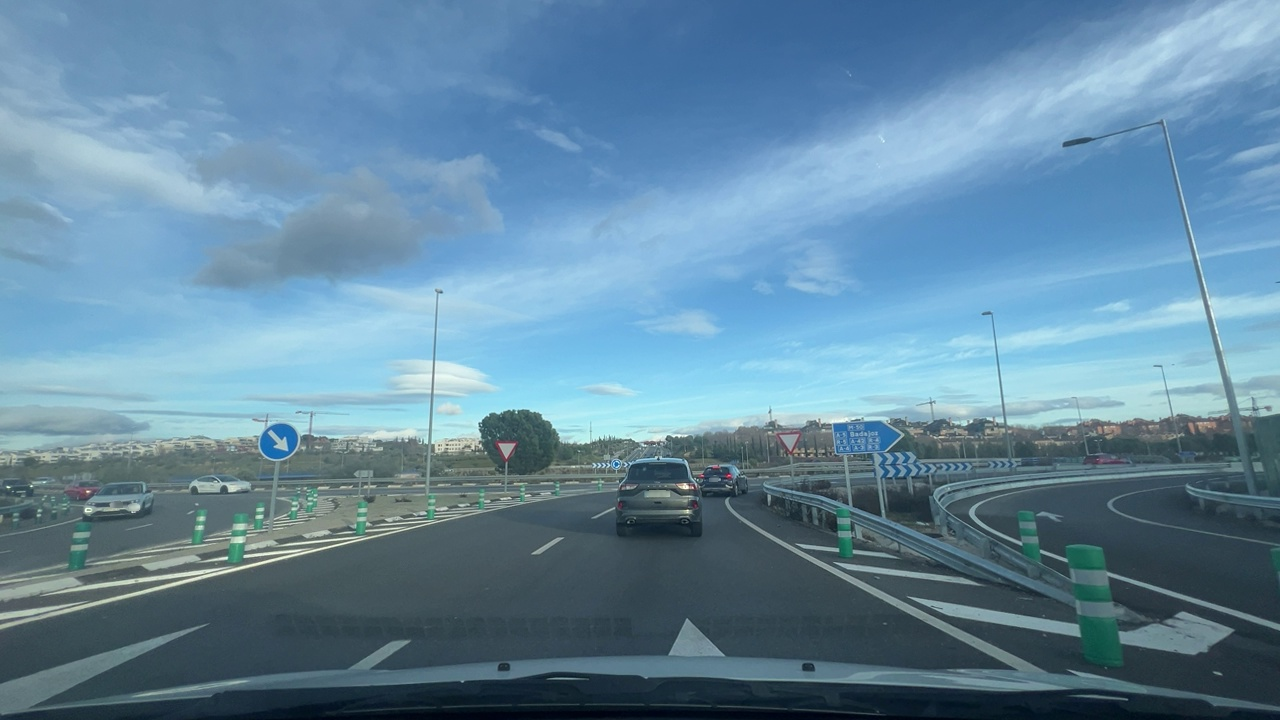
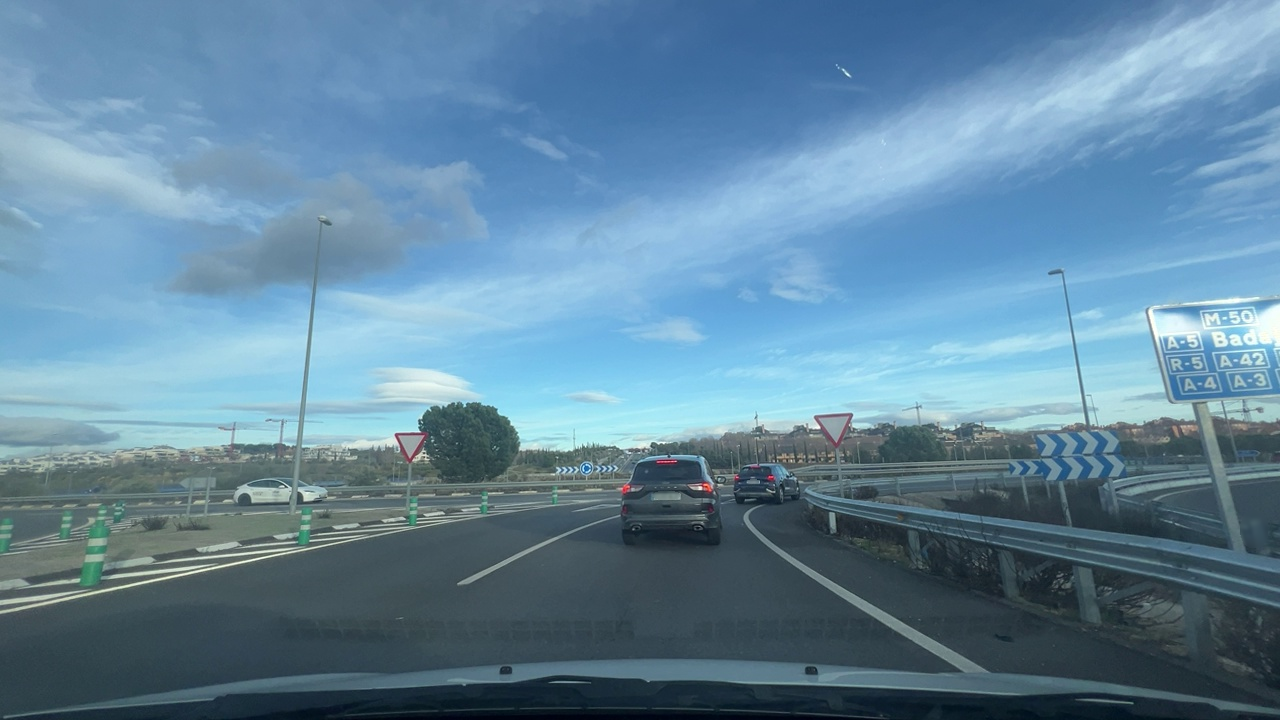
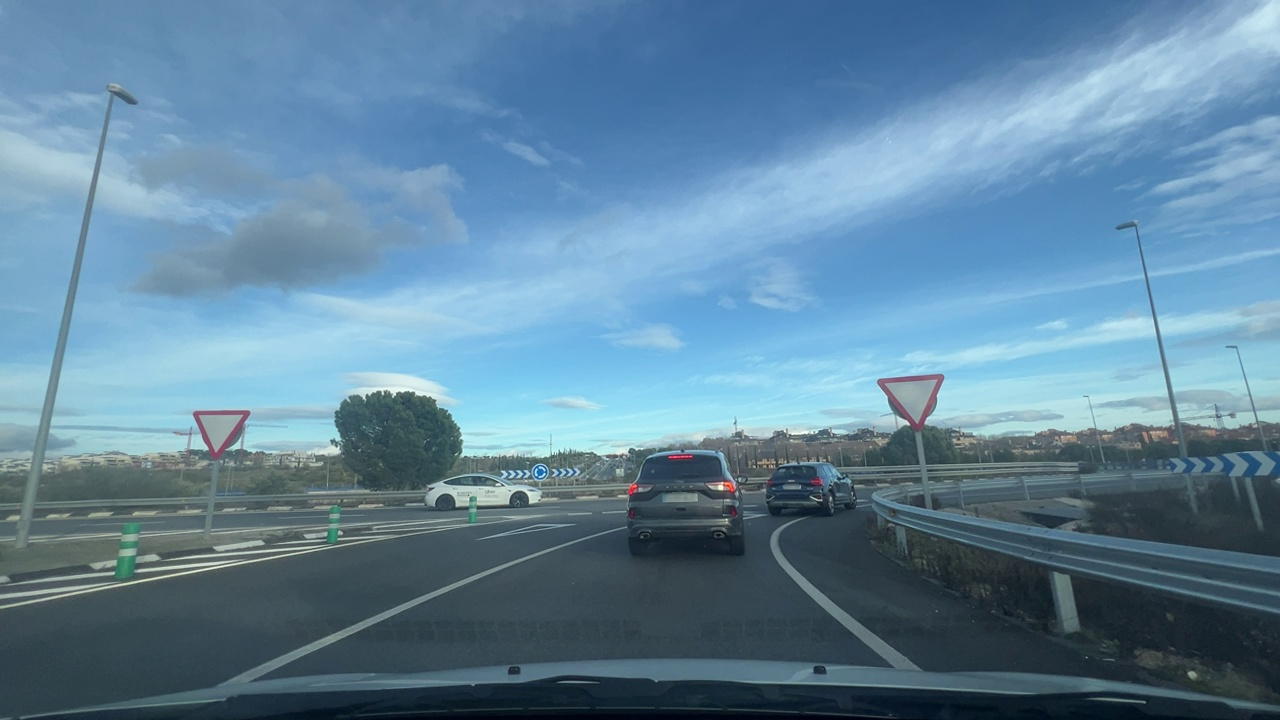
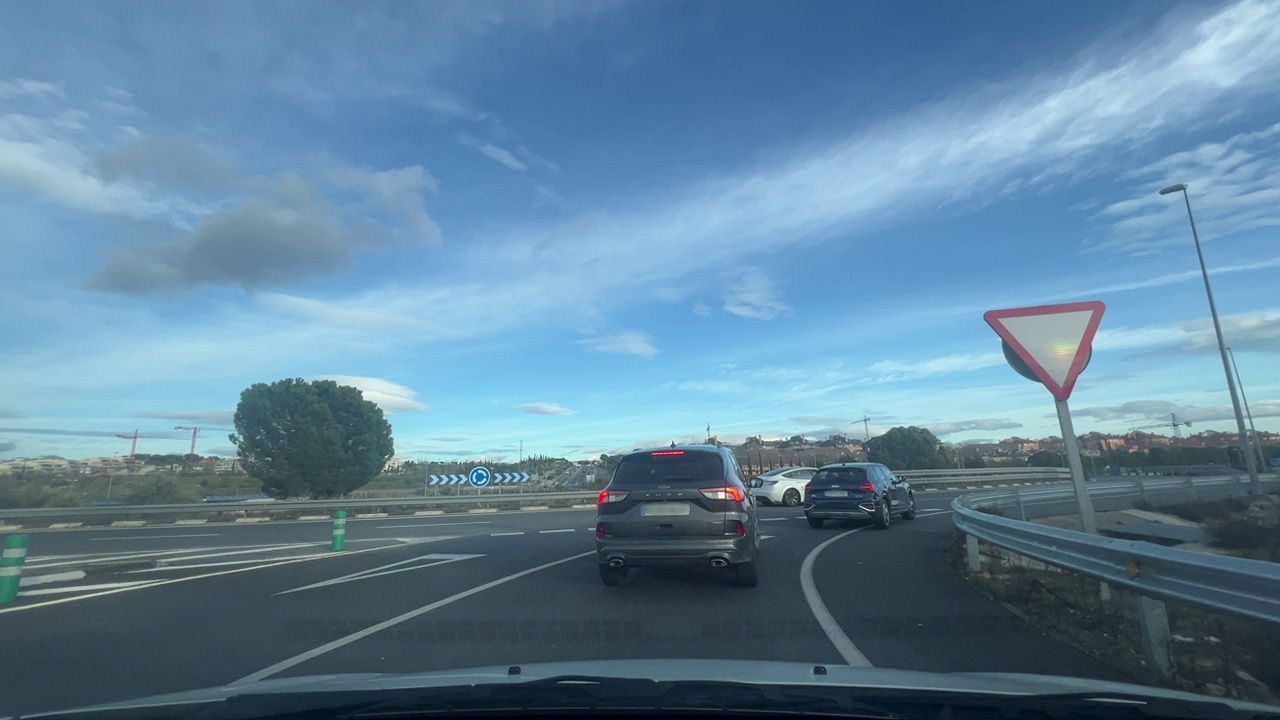
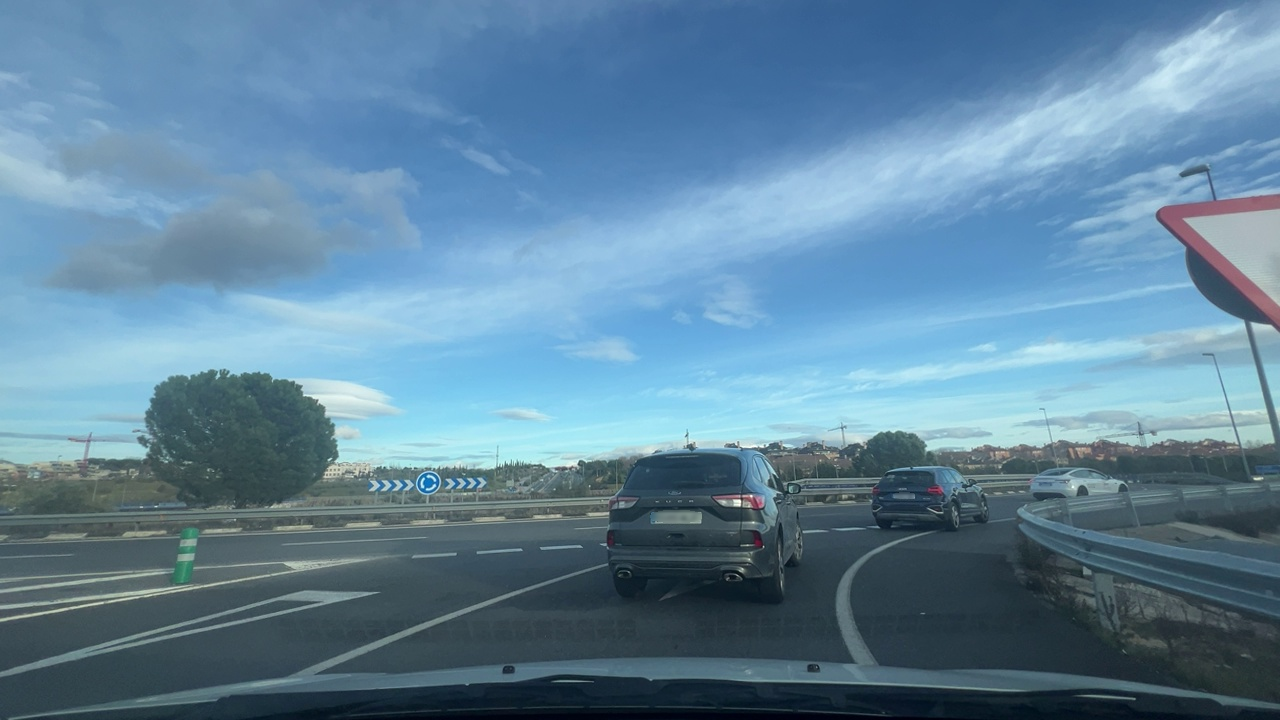
Situation: Leading braking
Question: Is there a vehicle directly ahead in the ego lane with brake lights on?
Answer: Yes
Reasoning: A vehicle in front of the ego vehicle shows active red brake lights.

Situation: Leading braking
Question: Is the distance between the ego vehicle and the vehicle ahead decreasing?
Answer: Yes
Reasoning: The relative distance to the leading vehicle is reducing over time.

Situation: Leading braking
Question: Is either the ego vehicle or the leading vehicle stationary?
Answer: Yes
Reasoning: The leading vehicle appears stationary with brake lights on.

Situation: Leading braking
Question: Is the ego vehicle decelerating due to dense traffic or congestion ahead?
Answer: Yes
Reasoning: Multiple closely spaced vehicles ahead indicate traffic congestion